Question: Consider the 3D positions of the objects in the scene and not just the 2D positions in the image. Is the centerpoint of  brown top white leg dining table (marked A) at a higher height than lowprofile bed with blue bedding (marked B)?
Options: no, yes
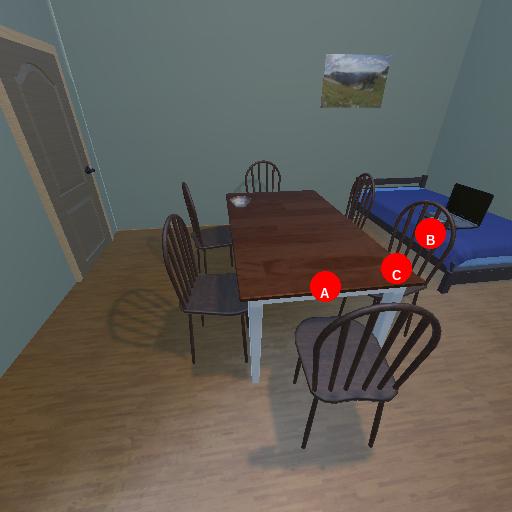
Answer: no